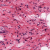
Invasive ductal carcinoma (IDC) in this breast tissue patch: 0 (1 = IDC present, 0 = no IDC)